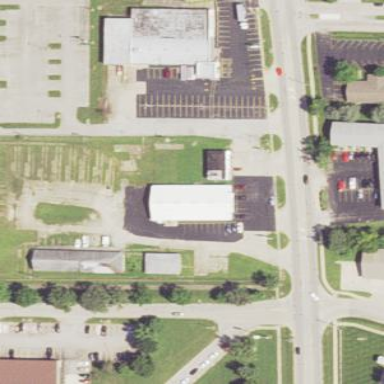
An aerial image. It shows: Retail area.